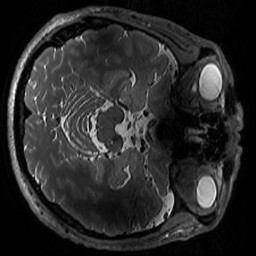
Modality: T2w
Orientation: axial
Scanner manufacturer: siemens
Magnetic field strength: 6.98 T
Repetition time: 5.5 s
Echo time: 0.133 s